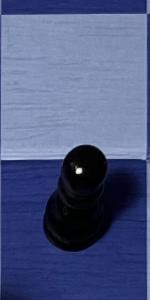
Label: Pawn_Black